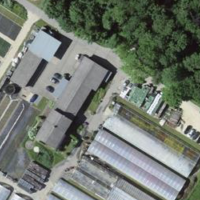
EUNIS habitat code: 55
Species observed at this site:
Euphorbia cyparissias